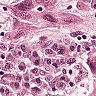
Metastatic tissue present: yes